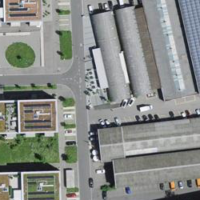
EUNIS habitat code: 54
Species observed at this site:
Salvia pratensis